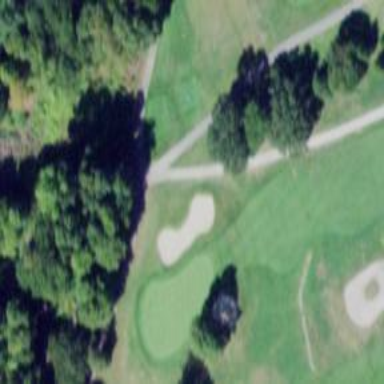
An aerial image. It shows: Asphalt path designated as golf cartpath.